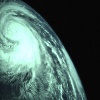
Label: cloud